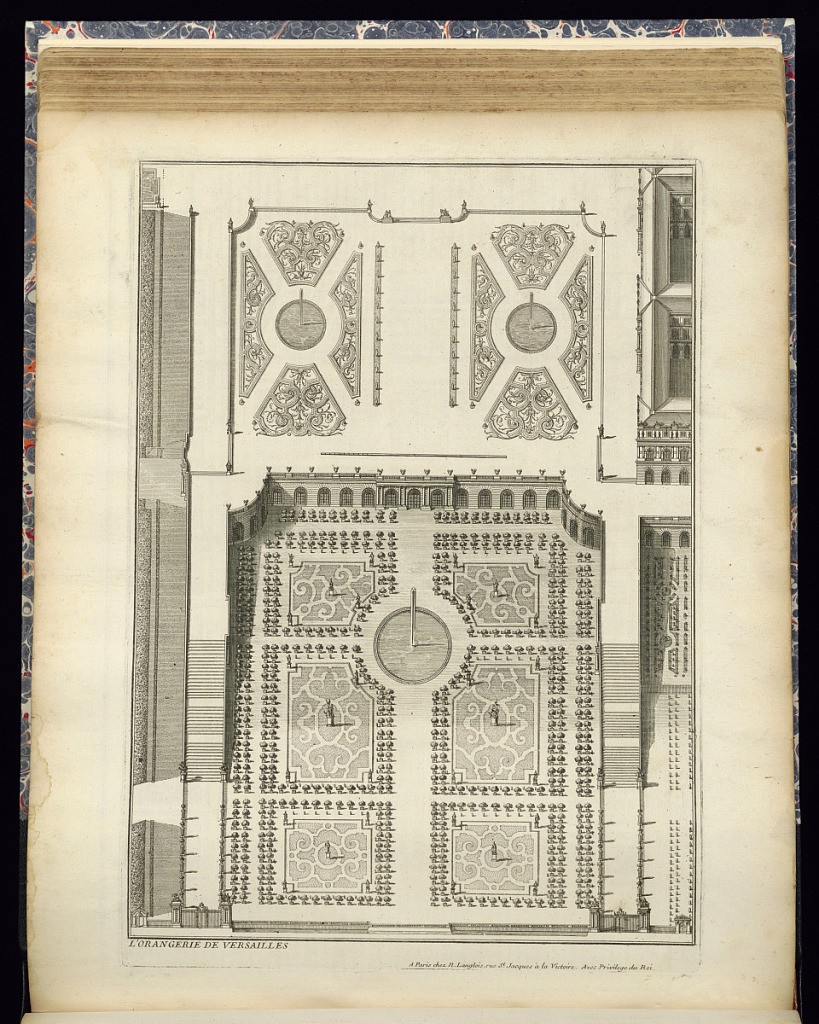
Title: L’ORANGERIE DE VERSAILLES
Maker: Adam Perelle, French, 1638 – 1695
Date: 1683–1703
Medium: Etching on laid paper
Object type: Print
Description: Plan view (from above) of the Orangery in the gardens at Versailles, with its basins with fountains/ jets of water, planted trees, statues on plinths, and parterre planting. The orangery is within the upper section with its façade of arched doors/ windows, columns, and ramp leading up the sides to the upper level with a balustrade and vases. The plate is titled.